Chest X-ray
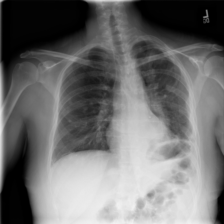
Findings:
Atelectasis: negative
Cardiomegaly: negative
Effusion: negative
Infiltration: negative
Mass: negative
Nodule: negative
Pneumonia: negative
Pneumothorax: positive
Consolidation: negative
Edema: negative
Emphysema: negative
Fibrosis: negative
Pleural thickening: negative
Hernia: negative